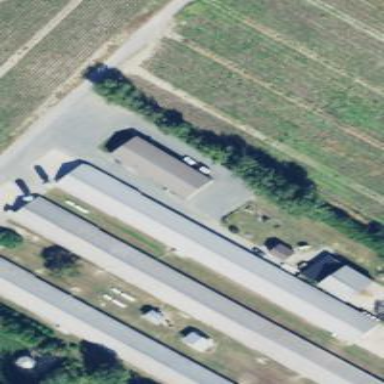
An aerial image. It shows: Farm auxiliary building.